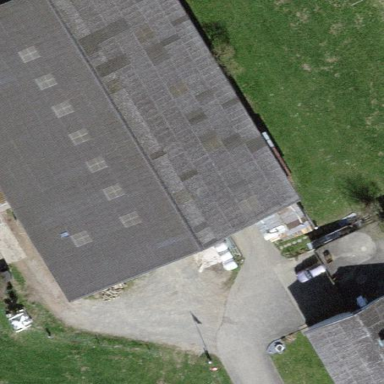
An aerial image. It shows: Farmyard in rural farm setting.